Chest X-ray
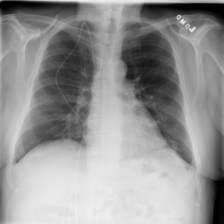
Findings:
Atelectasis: negative
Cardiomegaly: negative
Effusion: negative
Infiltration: negative
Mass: negative
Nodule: negative
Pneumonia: negative
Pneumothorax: negative
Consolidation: negative
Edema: negative
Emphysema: negative
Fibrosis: negative
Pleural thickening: negative
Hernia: negative